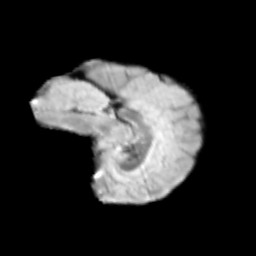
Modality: T2w
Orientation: sagittal
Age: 12
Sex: male
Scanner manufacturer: siemens
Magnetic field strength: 3 T
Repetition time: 3.8 s
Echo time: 0.07 s